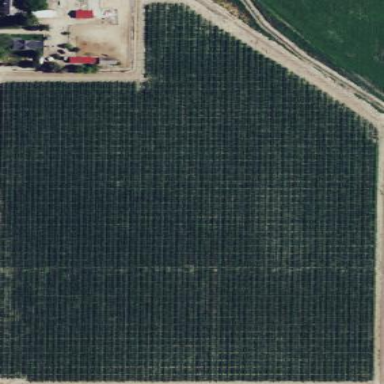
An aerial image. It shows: Orchard.